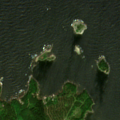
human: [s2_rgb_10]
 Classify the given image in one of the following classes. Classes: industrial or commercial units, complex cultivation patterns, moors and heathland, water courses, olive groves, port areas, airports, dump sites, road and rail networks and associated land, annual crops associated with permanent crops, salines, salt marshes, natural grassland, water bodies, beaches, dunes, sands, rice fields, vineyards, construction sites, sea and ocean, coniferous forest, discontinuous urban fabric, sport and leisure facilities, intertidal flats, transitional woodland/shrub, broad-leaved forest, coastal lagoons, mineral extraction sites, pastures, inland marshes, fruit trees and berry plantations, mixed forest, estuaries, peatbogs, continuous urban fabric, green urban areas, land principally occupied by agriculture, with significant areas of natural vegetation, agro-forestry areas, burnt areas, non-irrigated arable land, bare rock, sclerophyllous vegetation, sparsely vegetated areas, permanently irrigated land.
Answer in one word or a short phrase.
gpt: mixed forest, sea and ocean